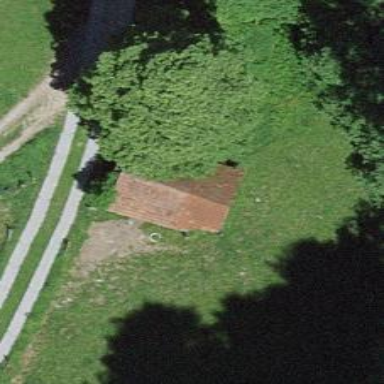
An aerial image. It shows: Isolated dwelling in the countryside.